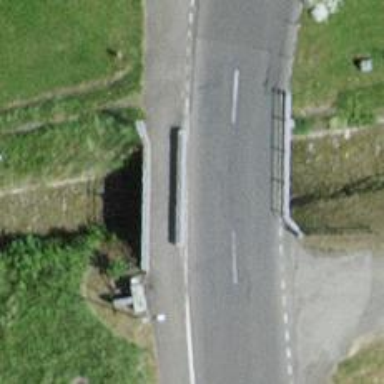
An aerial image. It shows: Tertiary road on asphalt surface crossing over bridge.